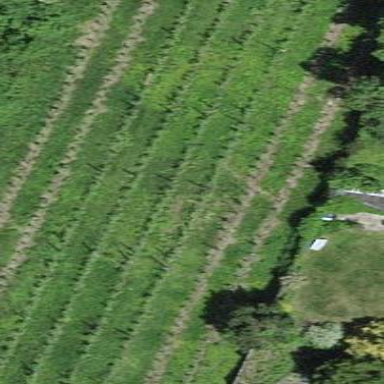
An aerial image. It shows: Vineyard growing grapes.